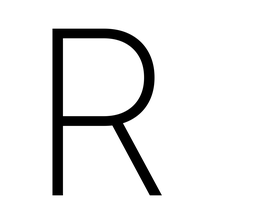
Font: Inter_ExtraLight